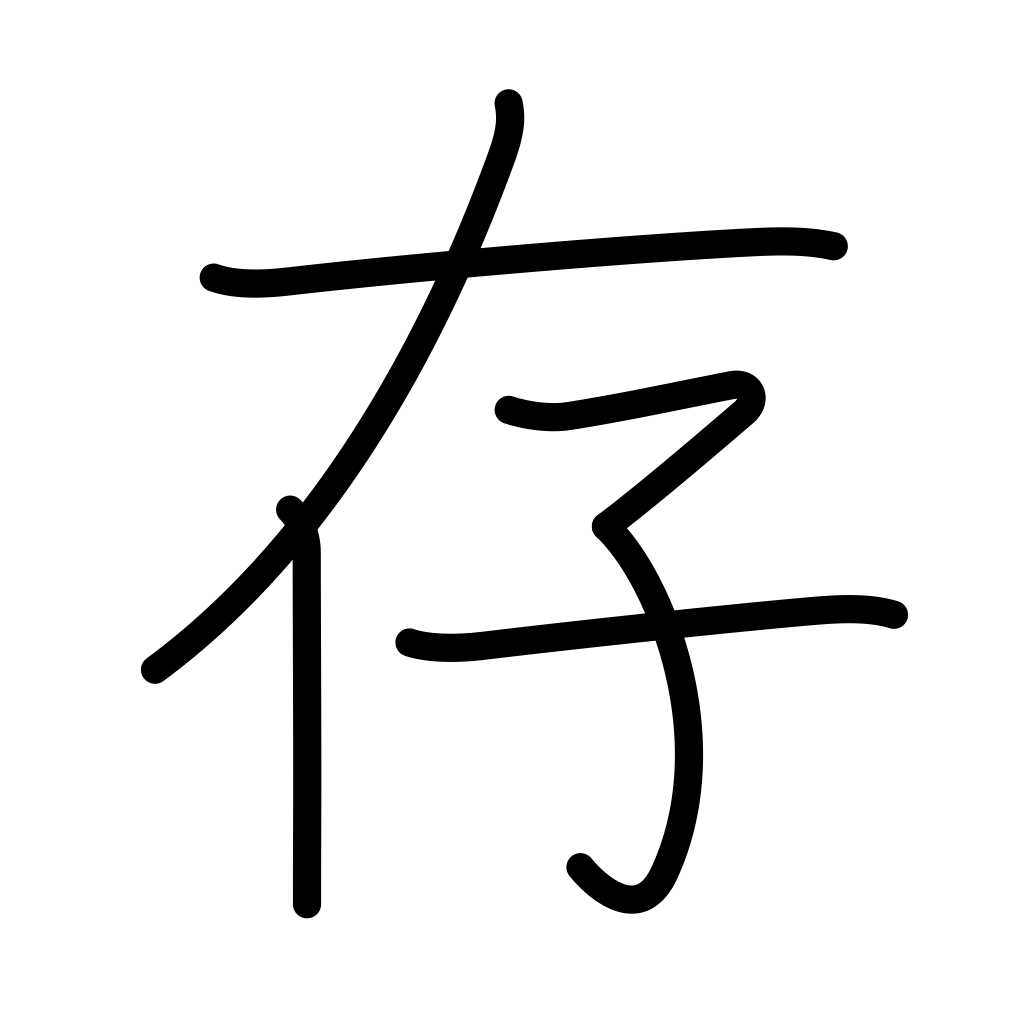
Meaning: exist, suppose, be aware of, believe, feel